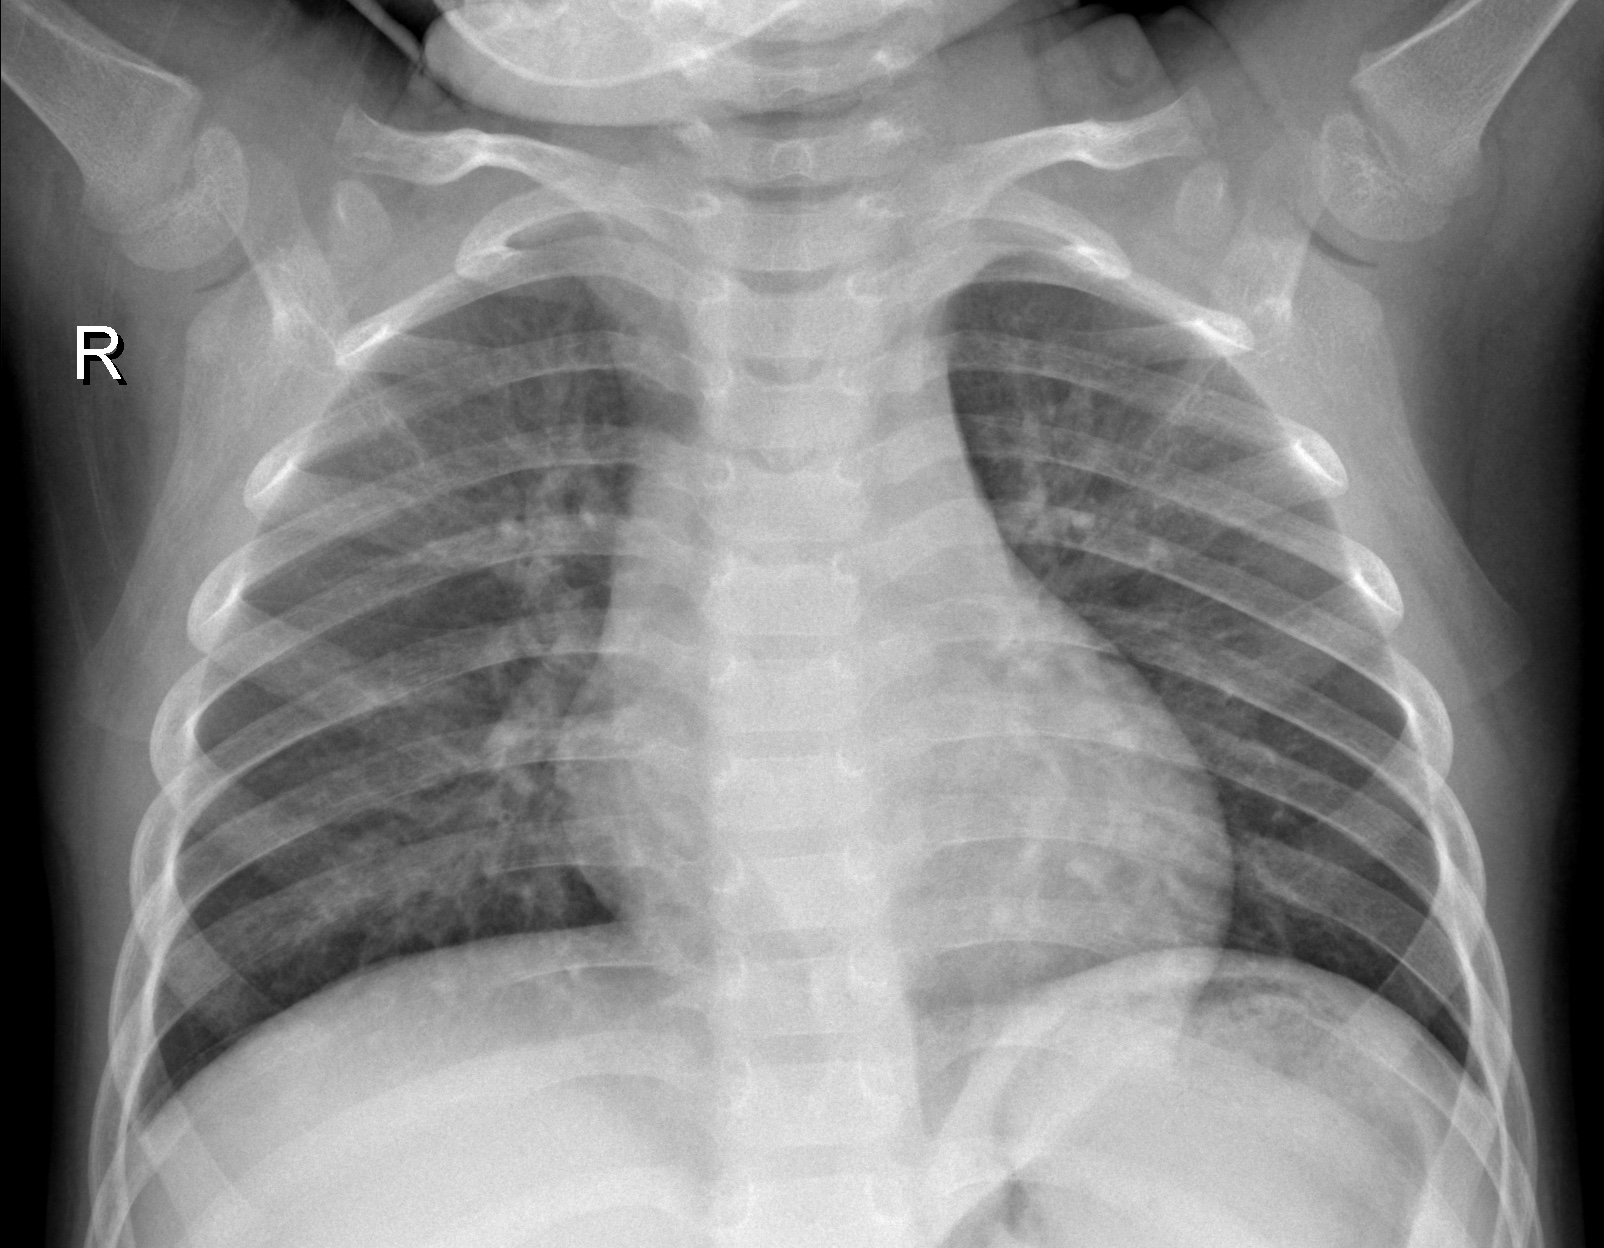
Diagnosis: NORMAL